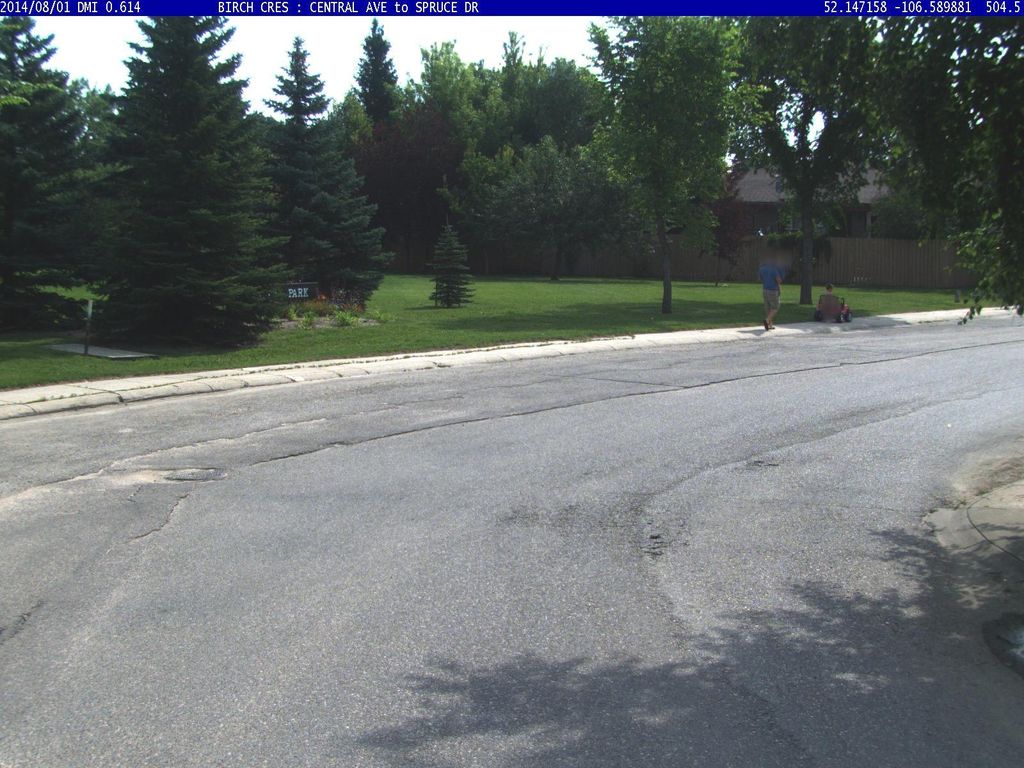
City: saskatoon